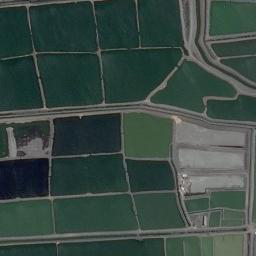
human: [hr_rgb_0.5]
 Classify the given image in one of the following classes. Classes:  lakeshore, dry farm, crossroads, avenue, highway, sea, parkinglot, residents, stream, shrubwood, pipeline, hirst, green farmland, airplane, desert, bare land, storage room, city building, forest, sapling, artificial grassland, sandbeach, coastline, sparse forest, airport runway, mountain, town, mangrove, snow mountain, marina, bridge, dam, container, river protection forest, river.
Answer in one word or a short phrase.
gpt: green farmland